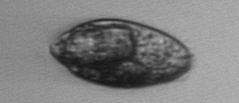
Label: Pleuronema